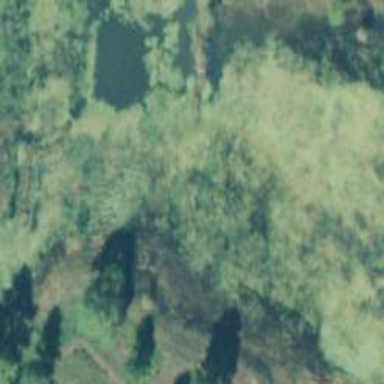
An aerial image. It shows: Peaceful pond surrounded by nature.